Field crop: tomato
Growth stage: 1
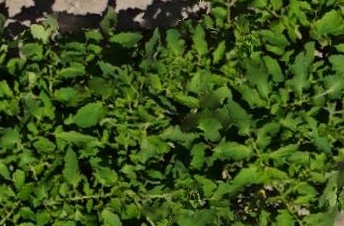
Species: tomato